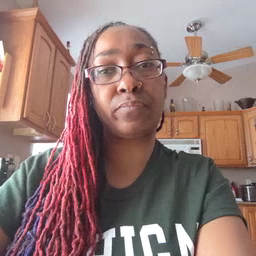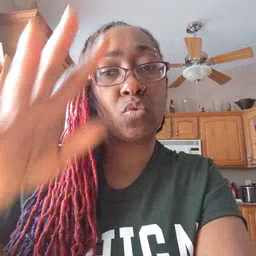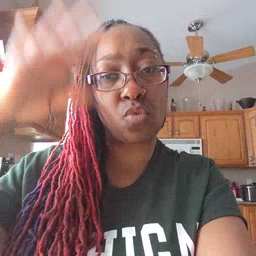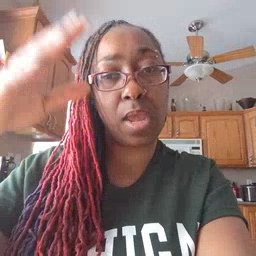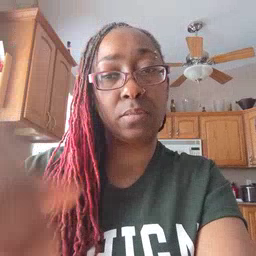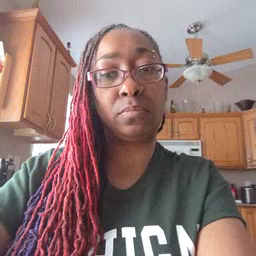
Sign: rain